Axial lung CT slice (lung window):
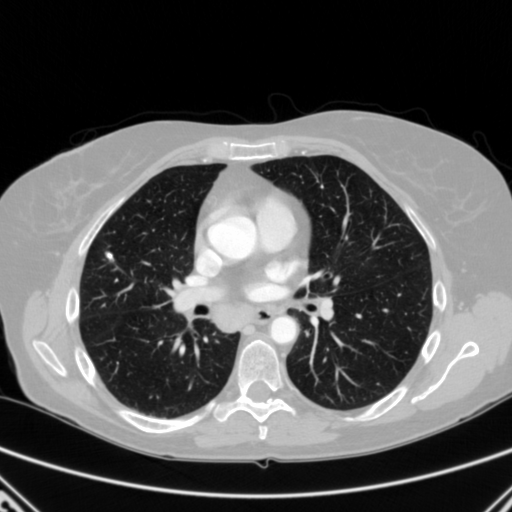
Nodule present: yes
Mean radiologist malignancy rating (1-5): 1